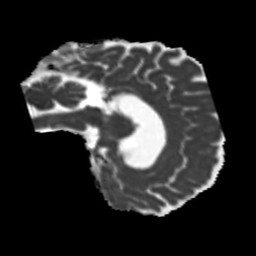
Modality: MD
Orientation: sagittal
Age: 31
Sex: female
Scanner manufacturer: siemens
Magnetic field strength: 3 T
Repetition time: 5.25 s
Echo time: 0.08 s